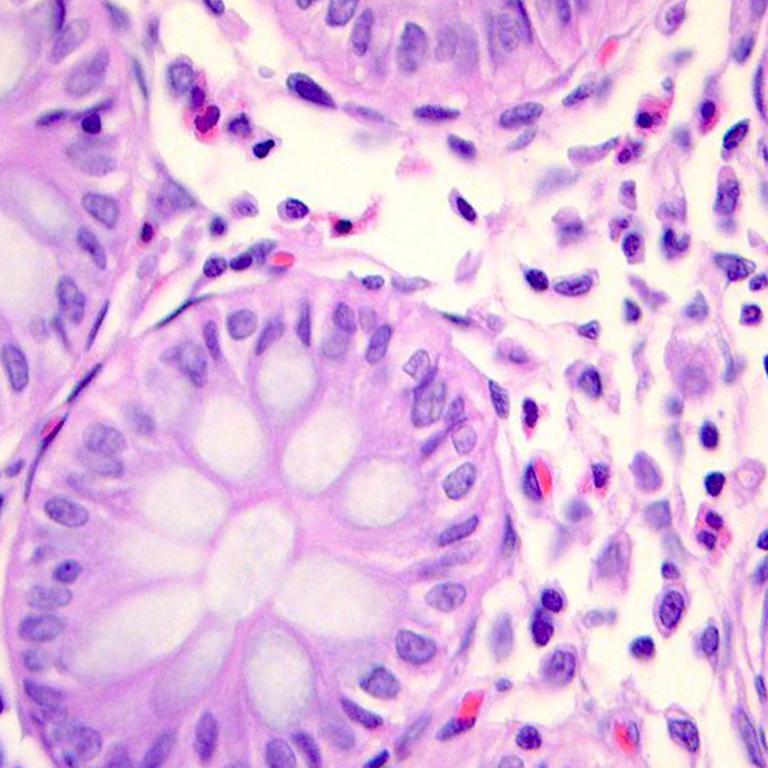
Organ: colon
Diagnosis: benign